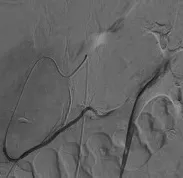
Abdominal angiography of the tumor. . (c) Selective right gastroepiploic artery angiography post-embolization. Tumoral arterial extravasation is absent following embolization.
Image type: radiology (x_ray)